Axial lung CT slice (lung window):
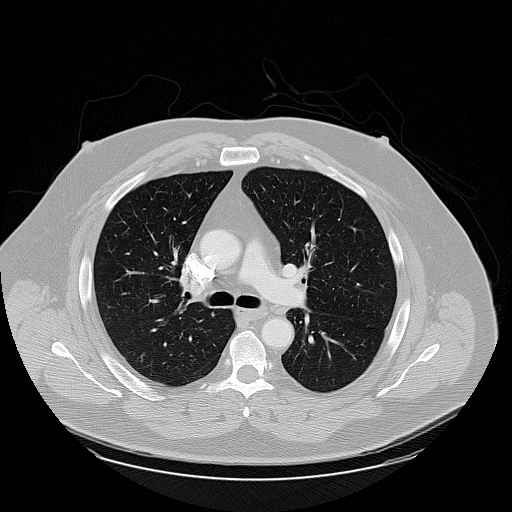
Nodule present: no